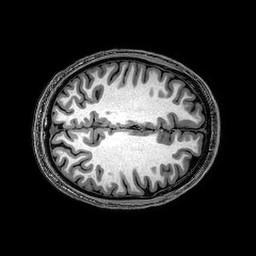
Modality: T1w
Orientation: axial
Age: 23
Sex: male
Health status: healthy
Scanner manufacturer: philips
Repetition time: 0.008203 s
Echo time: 0.00375 s